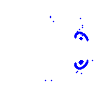
Particle: electron